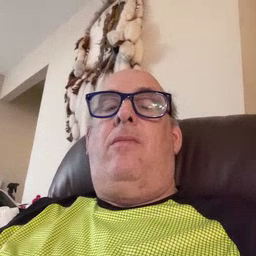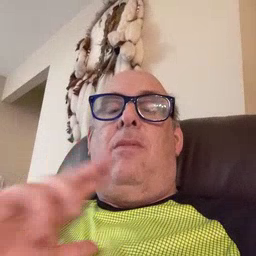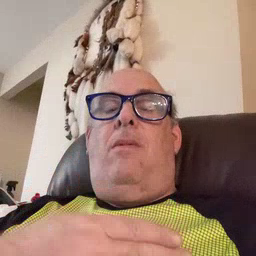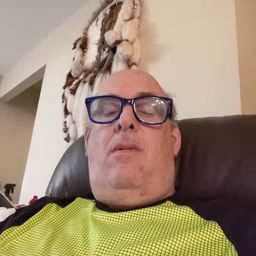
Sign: weus